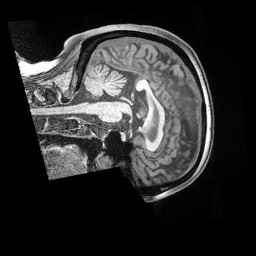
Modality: T1w
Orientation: sagittal
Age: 36
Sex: female
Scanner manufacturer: siemens
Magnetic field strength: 3 T
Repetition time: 2 s
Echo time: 0.00211 s